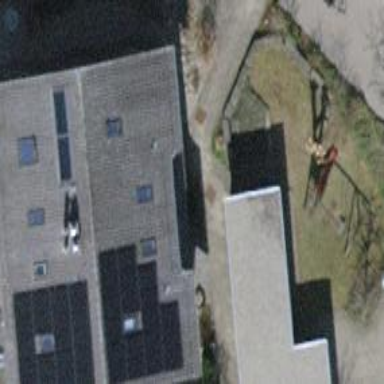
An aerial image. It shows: Gabled roof house.